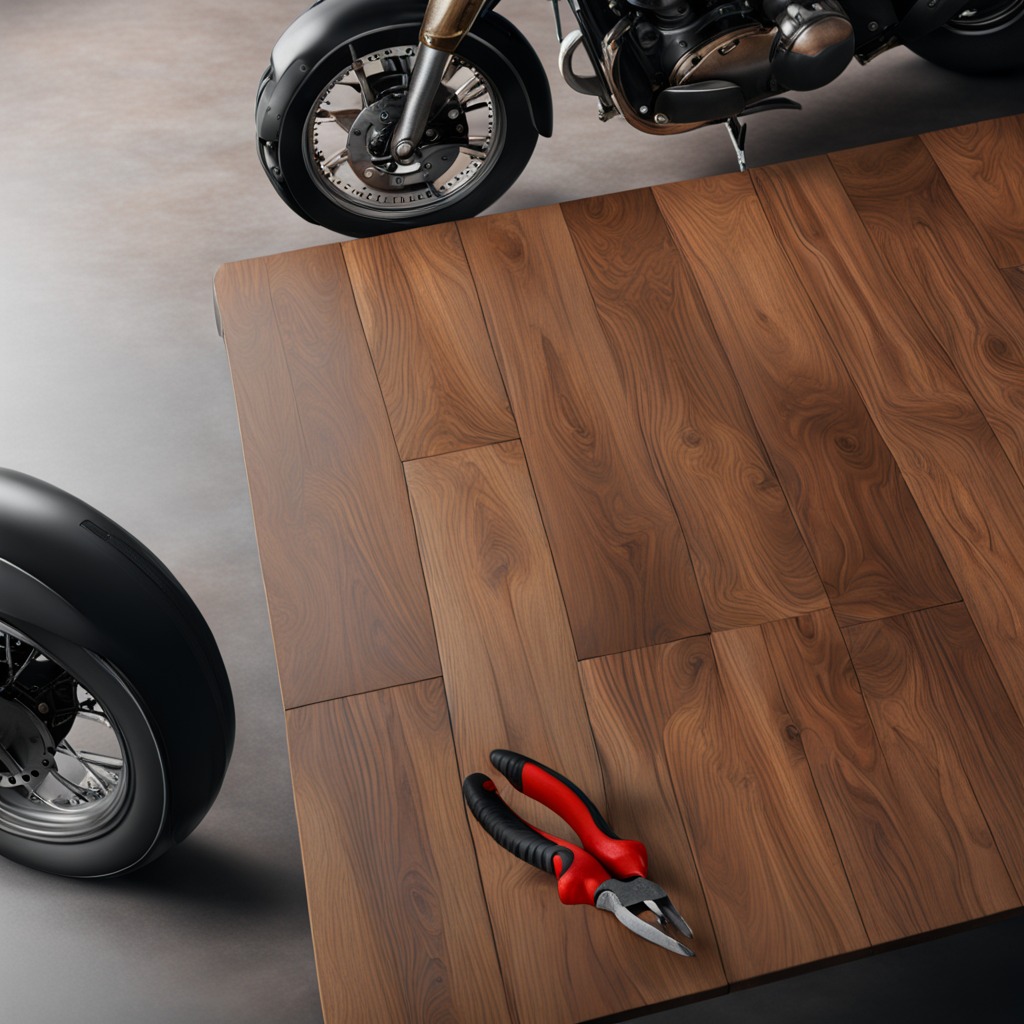
A plier is lying on the oil-spilled wooden table in a vintage motorcycle garage.